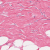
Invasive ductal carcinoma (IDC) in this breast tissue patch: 0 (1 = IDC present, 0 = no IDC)